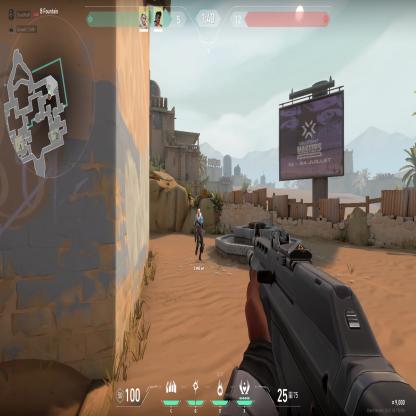
Label: teammate